Question: I'm currently working on this : I generate a Paraview .vtm file that contains several .vtr files. Each .vtr file contains values, and coordinates, like this, assuming I'm working on a dimension of 8 :
'''
<PointData Scalars="U">
<DataArray type="Float32" Name="U" format="ascii">
<!-- 8*8*8 values -->
</DataArray>
</PointData>
<Coordinates>
<DataArray type="Float32" Name="x" format="ascii">
<!-- 8 x values -->
</DataArray>
<DataArray type="Float32" Name="y" format="ascii">
<!-- 8 y values -->
</DataArray>
<DataArray type="Float32" Name="z" format="ascii">
<!-- 8 z values -->
</DataArray>
</Coordinates>
'''
I use a quadridimensionnal array to store my values : 'float ****tab', with 'tab[s][x][y][z]', where :
- 's'- 'x, y, z'
Now is what causes me trouble : the coordinates where I have to place these points can be anything. It can be constant (following a step, like 0, 0.1, 0.2, and so on), or not.
I store the coordinates in three arrays : 'x[], y[], z[]'. My goal is to cut the set of values into smaller cubes. Let's assume I split my values into 8 files (2^3 files), I have to retrieve the correct coordinates for 8 small cubes. And I can't find a way to do that.
I'm pretty sure my data structures choice is terrible, could someone give me some help with that ?
Here is the function generating my four-star array :
'''
float**** fill_array_random4d(int split, int size)
{
float**** ret;
ret = malloc(sizeof(float***) * split);
for (int i = 0; i < split; i++)
{
ret[i] = malloc(sizeof (float**) * size);
for (int j = 0; j < size; j++)
{
ret[i][j] = malloc(sizeof (float*) * size);
for (int k = 0; k < size; k++)
{
ret[i][j][k] = malloc(sizeof (float) * size);
for (int l = 0; l < size; l++)
ret[i][j][k][l] = rand() % 100;
}
}
}
return ret;
}
'''
It's a pretty basic stuff. Right now I'm using random values.
Here is how I create and fill my 'x, y, z' arrays :
'''
float *x, *y, *z;
x = malloc(sizeof (float) * size);
y = malloc(sizeof (float) * size);
z = malloc(sizeof (float) * size);
for (int i = 0; i < size * split; i++)
x[i] = step * i;
for (int i = 0; i < size * split; i++)
y[i] = step * i;
for (int i = 0; i < size * split; i++)
z[i] = step * i;
'''
It's still very basic, and finally here is the function printing the coordinates in the file, following the vtk legacy format :
'''
void print_Coordinates(FILE *file, float *x, float *y, float *z, int size, int split)
{
fprintf(file, " <Coordinates>
");
for (int i = 0; i < 3; i++)
{
const char *text1 = " <DataArray type="Float32" Name="";
const char *text2 = "" format="ascii">
";
fprintf(file, "%s%c%s", text1, 'x' + i, text2);
for (int j = 0; j < size; j++)
{
if (i == 0)
fprintf(file, " %f
", x[j]);
else if (i == 1)
fprintf(file, " %f
", y[j]);
else
fprintf(file, " %f
", z[j]);
}
fprintf(file, " </DataArray>
");
}
fprintf(file, " </Coordinates>
");
}
'''
So, yeah, it doesn't do what I want at all.
Here is a screenshot of the result :
All the cubes are on top of each other. With the code I was using earlier, I had several cubes (one per file), but they were aligned on a diagonal (which is not good either).
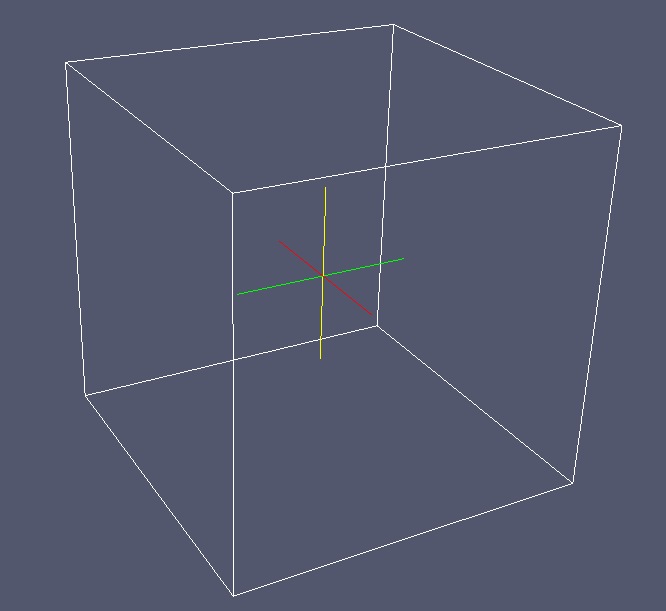
Answer: As you have admitted, there are some problems with your data structure:
- 's'- -
I suggest two structures:
'''
typedef struct Cube Cube;
typedef struct Axis Axis;
struct Axis {
int n; /* number of values */
float *data; /* graduation values */
};
struct Cube {
Axis *x, *y, *z; /* Axes of the cube */
float *data; /* x-major data */
};
'''
An "axis" stores the values along one of the axes. The cube itself doesn't worry about the axis-related code and just delegates it to its three member axes. A "cube" is your data object. (In the implementation below, the data representation is x-major, meaning the x loop is the outermost, the z loop is the innermost. You can chnage that by swapping the loops.)
If you have a populated cube object, you can the extract sub-cubes by creating a cube of a smaller dimension and copying the relevant data ranges from the axes and from the cube data. If you want to cover the whole cube, you can either extract and write the cubes as you go or store them in an array of cubes, e.g. 'Cube *small[8]' for splitting in half for each direction. (This would be like your original 's' index, only that each cube may have its own dimension.)
An implementation of this behaviour with an (addmittedly simple) test 'main' is below:
'''
#include <stdlib.h>
#include <stdio.h>
#include <string.h>
typedef struct Cube Cube;
typedef struct Axis Axis;
struct Axis {
int n; /* number of values */
float *data; /* graduation values */
};
struct Cube {
Axis *x, *y, *z; /* Axes of the cube */
float *data; /* x-major data */
};
/*
* Create a new axis with a constant step.
*/
Axis *axis_new(int n, float start, float step)
{
Axis *axis = malloc(sizeof(*axis));
float *p;
axis->n = n;
axis->data = malloc(n * sizeof(*axis->data));
p = axis->data;
while (n--) {
*p = start;
start += step;
p++;
}
return axis;
}
/*
* Destroy and clean up axis
*/
void axis_delete(Axis *axis)
{
if (axis) {
free(axis->data);
free(axis);
}
}
/*
* Write axis in XML format to given file
*/
void axis_write(const Axis *axis, FILE *f, const char *name)
{
float *p = axis->data;
int n = axis->n;
fprintf(f, " <DataArray type="Float32" "
"Name="%s" format="ascii">
", name);
fprintf(f, " ");
while (n--) {
fprintf(f, " %g", *p++);
}
fprintf(f, "
");
fprintf(f, " </DataArray>
");
}
/*
* Create a new axis that is a sub-axis of orig.
*/
Axis *axis_slice(const Axis *orig, int start, int len)
{
Axis *axis = axis_new(len, 0, 0);
memcpy(axis->data, orig->data + start, len * sizeof(*axis->data));
return axis;
}
/*
* Create a cube of zero values for the given axes
*/
Cube *cube_new(Axis *x, Axis *y, Axis *z)
{
Cube *cube = malloc(sizeof(*cube));
int dim = x->n * y->n * z->n;
cube->x = x;
cube->y = y;
cube->z = z;
cube->data = malloc(dim * sizeof(*cube->data));
return cube;
}
/*
* Destroy and clean up cube
*/
void cube_delete(Cube *cube)
{
if (cube) {
axis_delete(cube->x);
axis_delete(cube->y);
axis_delete(cube->z);
free(cube->data);
free(cube);
}
}
float *cube_at(const Cube *cube, int x, int y, int z)
{
int pos = (x * cube->y->n + y) * cube->z->n + z;
return cube->data + pos;
}
/*
* Populate all x, y, z values according to the function func.
*/
void cube_populate(Cube *cube, float (*func)(float x, float y, float z))
{
int i, j, k;
float *p = cube->data;
for (i = 0; i < cube->x->n; i++) {
float x = cube->x->data[i];
for (j = 0; j < cube->y->n; j++) {
float y = cube->y->data[j];
for (k = 0; k < cube->z->n; k++) {
float z = cube->z->data[k];
*p++ = func(x, y, z);
}
}
}
}
/*
* Write cube to given file.
*/
void cube_write(const Cube *cube, FILE *f)
{
float *p = cube->data;
int n = cube->x->n * cube->y->n * cube->z->n;
fprintf(f, "<PointData Scalars="U">
");
fprintf(f, " <DataArray type="Float32" Name="U" format="ascii">
");
while (n--) {
fprintf(f, " %g", *p++);
}
fprintf(f, "
");
fprintf(f, " </DataArray>
");
fprintf(f, "</PointData>
");
fprintf(f, "<Coordinates>
");
axis_write(cube->x, f, "x");
axis_write(cube->y, f, "y");
axis_write(cube->z, f, "z");
fprintf(f, "</Coordinates>
");
}
/*
* Create a new cube that is a sub-cube of orig.
*/
Cube *cube_slice(const Cube *orig,
int x, int dx, int y, int dy, int z, int dz)
{
Cube *cube;
float *p;
int i, j, k;
if (x + dx > orig->x->n) return NULL;
if (y + dy > orig->y->n) return NULL;
if (z + dz > orig->z->n) return NULL;
cube = cube_new(
axis_slice(orig->x, x, dx),
axis_slice(orig->y, y, dy),
axis_slice(orig->z, z, dz));
p = cube->data;
for (i = 0; i < dx; i++) {
for (j = 0; j < dy; j++) {
for (k = 0; k < dz; k++) {
*p++ = *cube_at(orig, x + i, y + j, z + k);
}
}
}
return cube;
}
/*
* Example appliaction
*/
float dist2(float x, float y, float z)
{
return x*x + y*y + z*z;
}
int main()
{
Cube *cube = cube_new(
axis_new(4, 0, 0.1),
axis_new(4, 0, 0.1),
axis_new(4, 0, 0.1));
int i, j, k;
cube_populate(cube, dist2);
for (i = 0; i < 2; i++) {
for (j = 0; j < 2; j++) {
for (k = 0; k < 2; k++) {
Cube *sub = cube_slice(cube, 2*i, 2, 2*j, 2, 2*k, 2);
cube_write(sub, stdout);
printf("--
");
cube_delete(sub);
}
}
}
cube_delete(cube);
return 0;
}
'''